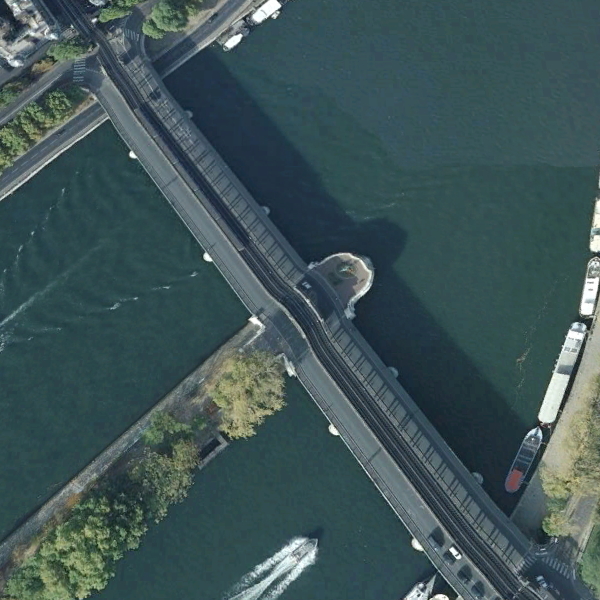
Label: Bridge